Field crop: maize
Growth stage: 2
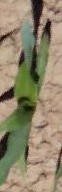
Species: maize